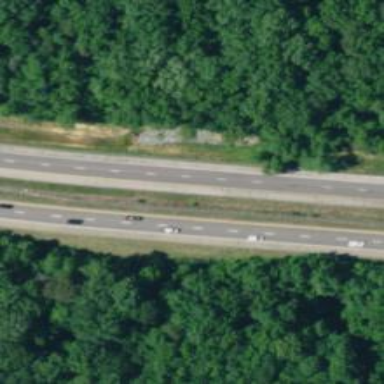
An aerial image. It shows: Trunk highway.